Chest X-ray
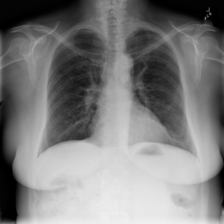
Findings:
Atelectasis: negative
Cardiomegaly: negative
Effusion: negative
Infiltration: negative
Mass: negative
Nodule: negative
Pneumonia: negative
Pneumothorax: negative
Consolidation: negative
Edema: negative
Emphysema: negative
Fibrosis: negative
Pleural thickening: negative
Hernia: negative